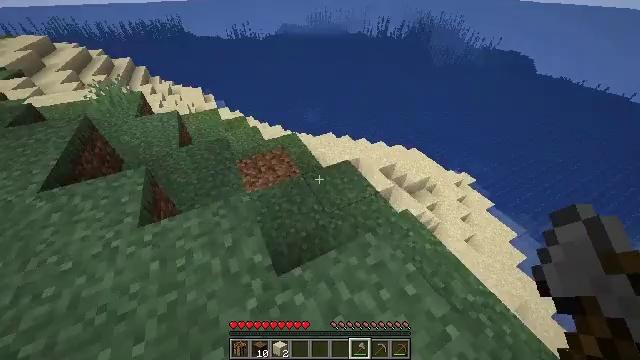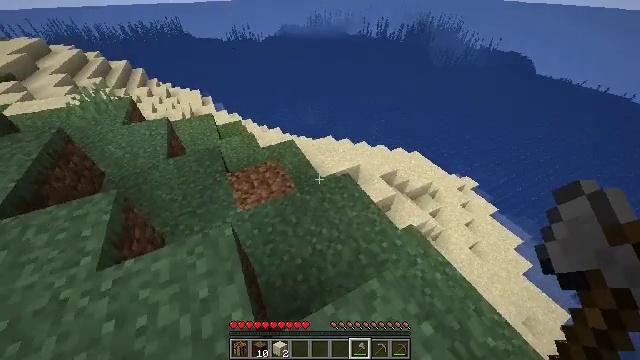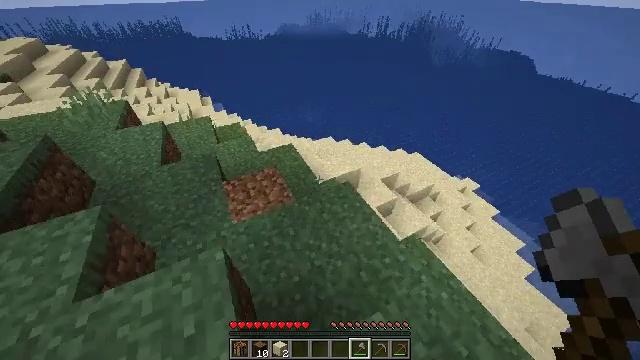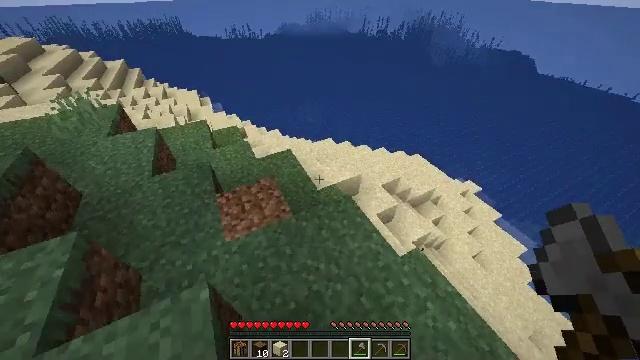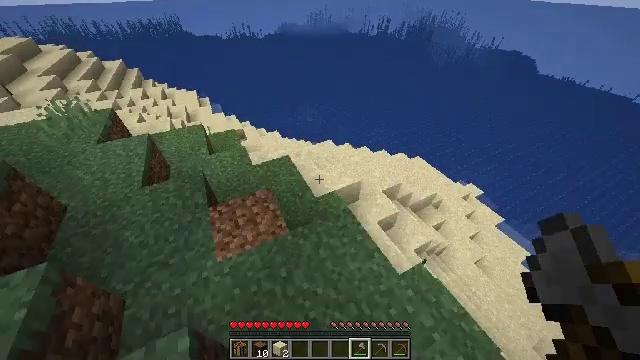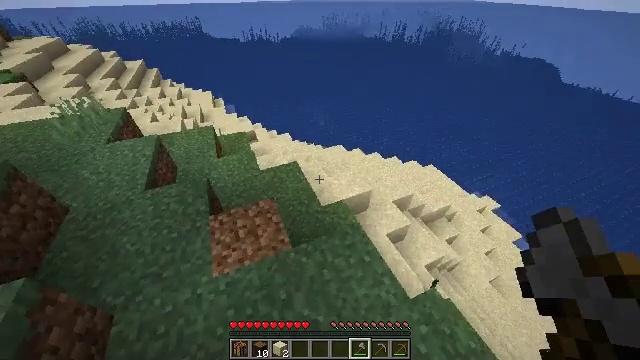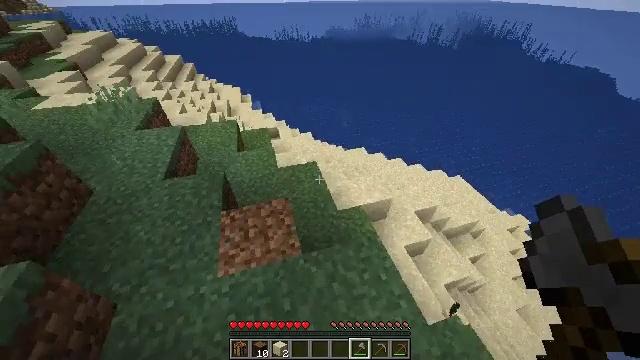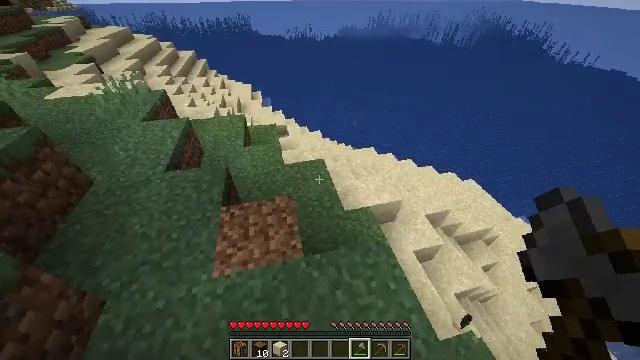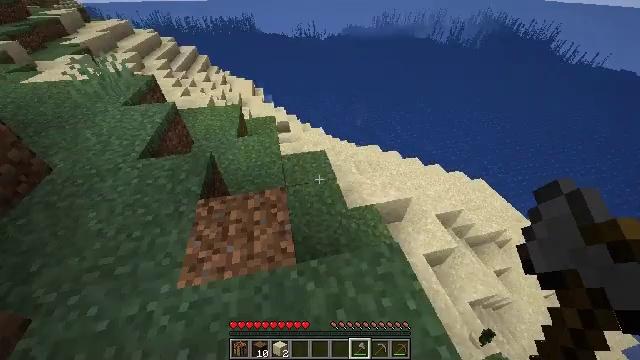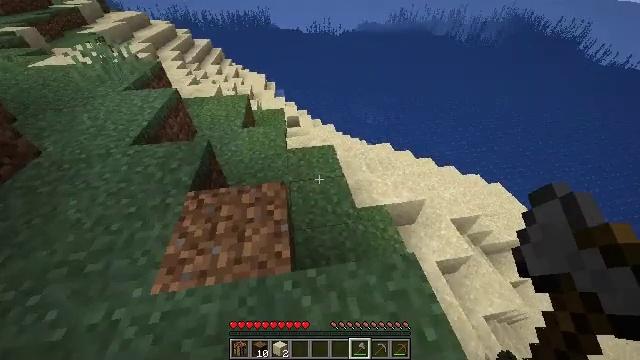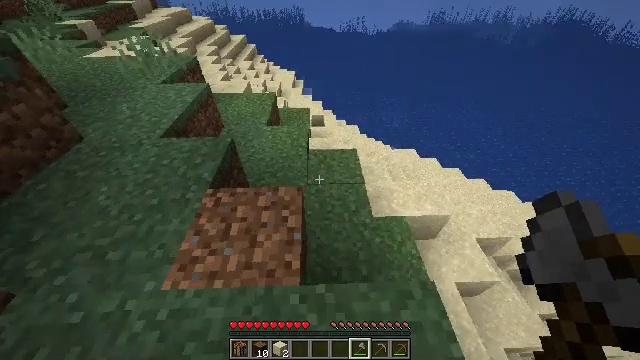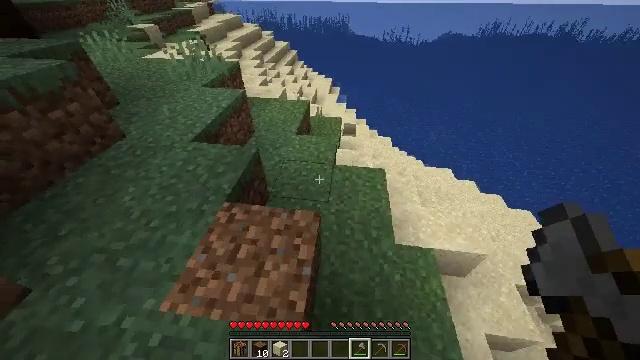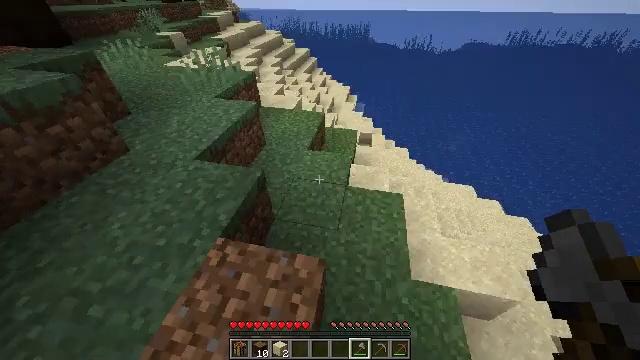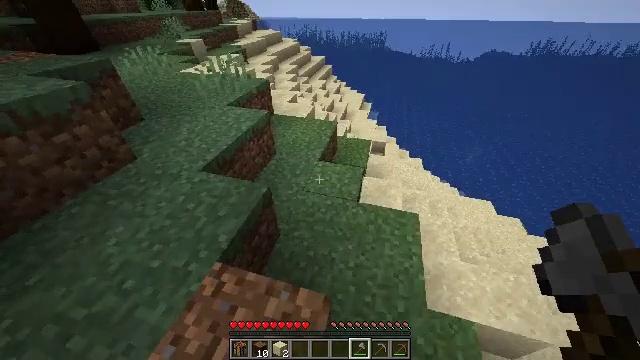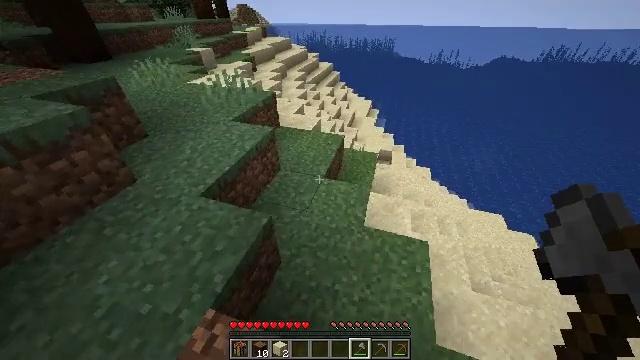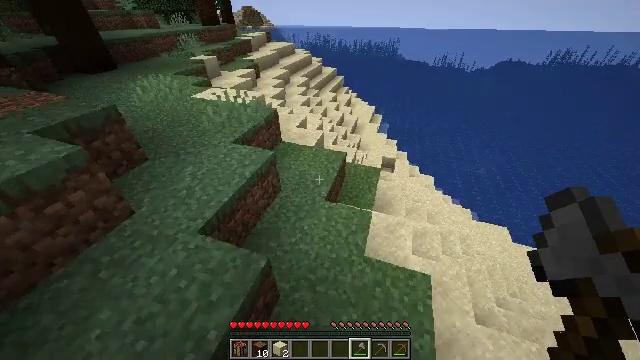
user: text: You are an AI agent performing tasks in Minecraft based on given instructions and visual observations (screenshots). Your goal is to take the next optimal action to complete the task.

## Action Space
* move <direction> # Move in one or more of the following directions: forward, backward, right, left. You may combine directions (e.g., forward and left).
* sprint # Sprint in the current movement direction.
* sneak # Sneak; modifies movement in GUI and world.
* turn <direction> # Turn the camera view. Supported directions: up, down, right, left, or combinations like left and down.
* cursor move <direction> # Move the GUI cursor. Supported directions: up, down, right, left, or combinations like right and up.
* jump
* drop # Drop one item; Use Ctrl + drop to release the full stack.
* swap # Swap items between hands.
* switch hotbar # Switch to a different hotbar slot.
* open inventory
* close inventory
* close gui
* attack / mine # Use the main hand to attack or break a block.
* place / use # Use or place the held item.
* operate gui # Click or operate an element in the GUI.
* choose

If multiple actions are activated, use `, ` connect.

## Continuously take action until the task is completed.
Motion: motion action
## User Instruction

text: Mine sand by the water.
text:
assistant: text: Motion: move forward, sprint
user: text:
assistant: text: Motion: move forward, sprint
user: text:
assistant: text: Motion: move forward, sprint
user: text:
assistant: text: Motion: move forward, sprint
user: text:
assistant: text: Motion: move forward, sprint, turn left
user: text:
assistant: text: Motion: move forward, sprint, turn left
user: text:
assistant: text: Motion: move forward, sprint, turn left
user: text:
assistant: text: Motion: move forward, sprint
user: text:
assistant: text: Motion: move forward, sprint, turn left
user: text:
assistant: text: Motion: move forward, sprint, turn left
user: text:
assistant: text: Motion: move forward, sprint, turn left and up
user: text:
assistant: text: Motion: move forward, sprint, turn left and up
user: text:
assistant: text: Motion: move forward, sprint, turn left and up
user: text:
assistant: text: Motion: move forward, sprint, turn left, jump
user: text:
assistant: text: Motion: move forward, sprint, jump
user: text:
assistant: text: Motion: move forward, sprint, jump
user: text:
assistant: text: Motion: move forward, sprint, jump
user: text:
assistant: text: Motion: move forward, sprint
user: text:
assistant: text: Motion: move forward, sprint
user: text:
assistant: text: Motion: move forward, sprint
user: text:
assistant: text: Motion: move forward, sprint
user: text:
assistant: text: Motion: move forward, sprint
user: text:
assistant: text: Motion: move forward, sprint
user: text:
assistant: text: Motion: move forward, sprint
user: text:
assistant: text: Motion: move forward, sprint
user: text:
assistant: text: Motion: move forward, sprint
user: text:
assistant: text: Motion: move forward, sprint
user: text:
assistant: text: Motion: move forward, sprint
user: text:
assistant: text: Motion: move forward, sprint
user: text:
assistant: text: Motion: move forward, sprint